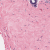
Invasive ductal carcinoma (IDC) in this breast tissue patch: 0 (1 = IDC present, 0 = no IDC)